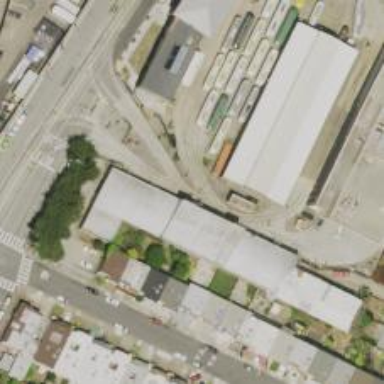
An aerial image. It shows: Light rail service yard with electrified contact lines.